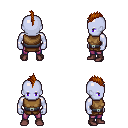
a pixel art fantasy rpg character, male body template, dark elf, purple skin, leather chest armor, magenta pants, brunette mohawk hairstyle, maroon shoes, four views (front, back, left, right), 2x2 character sprite sheet, small pixel art, hard edges, no anti-aliasing